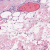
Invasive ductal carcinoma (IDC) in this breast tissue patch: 0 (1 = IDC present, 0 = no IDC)